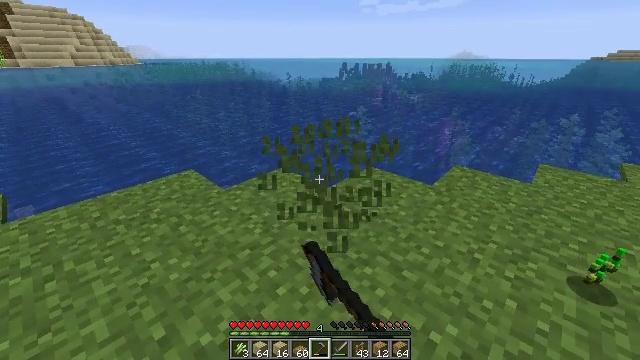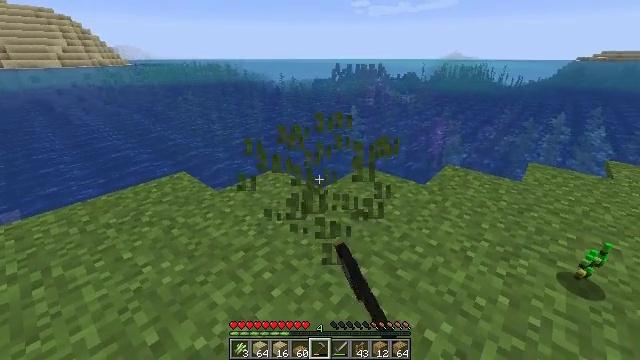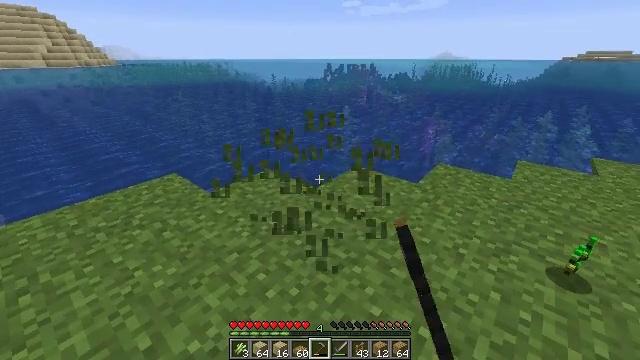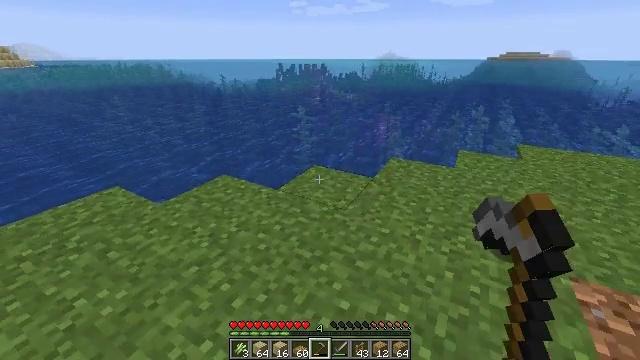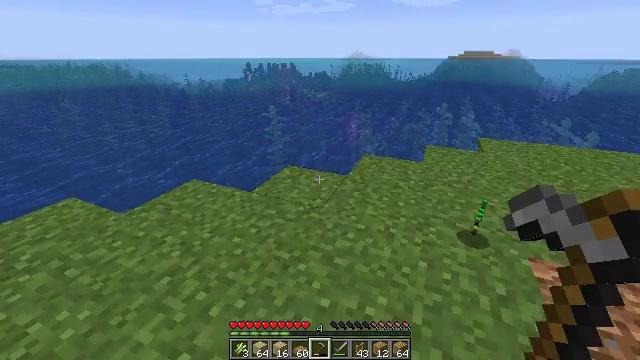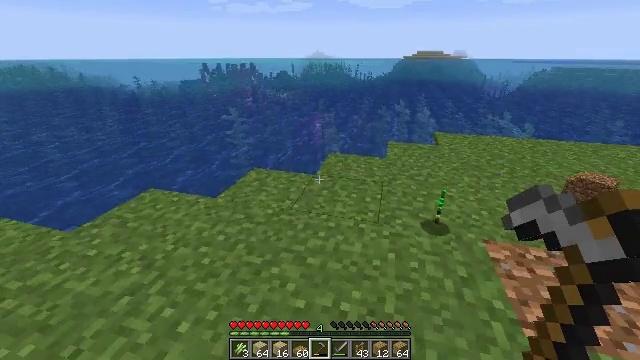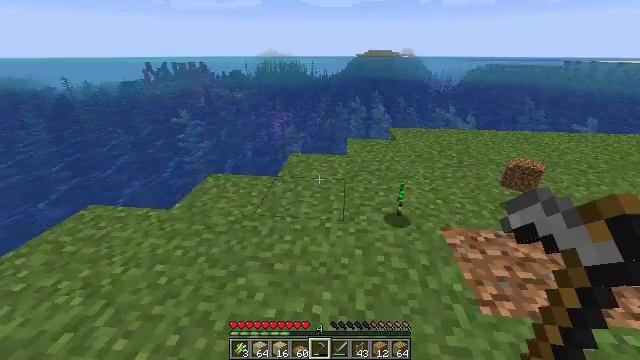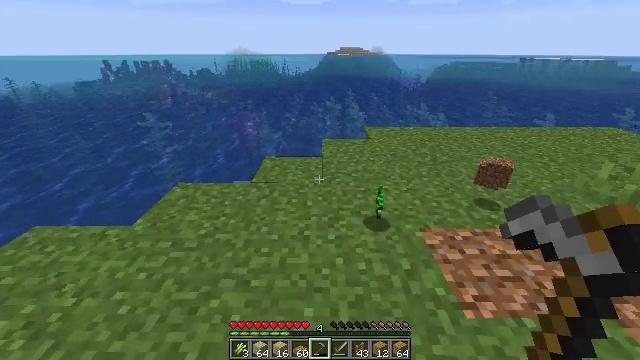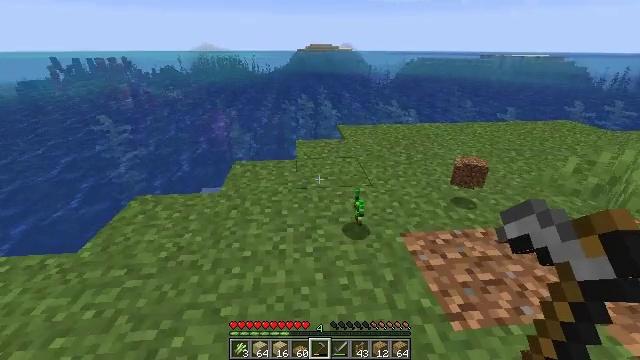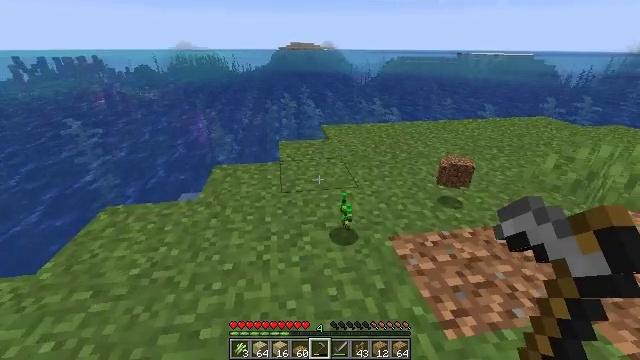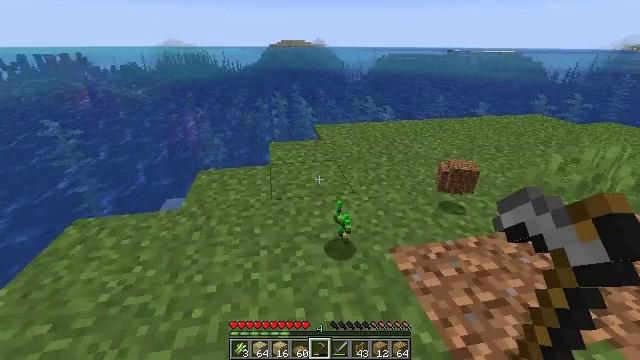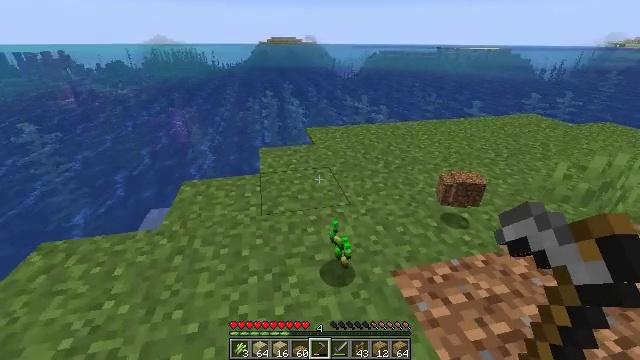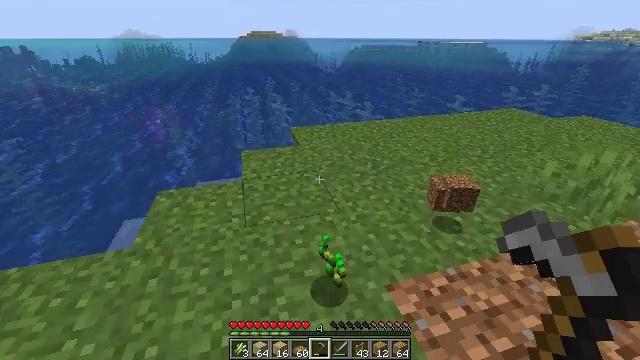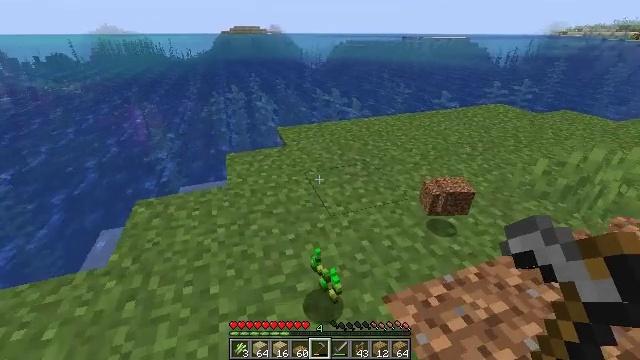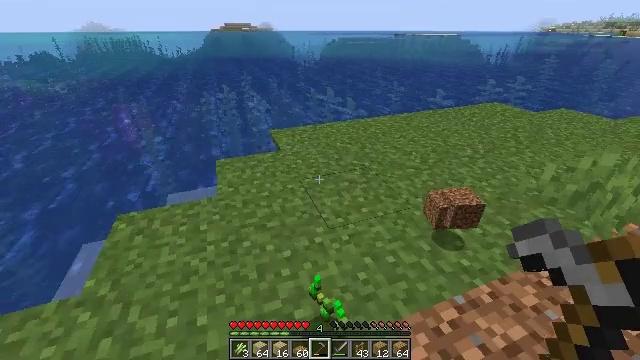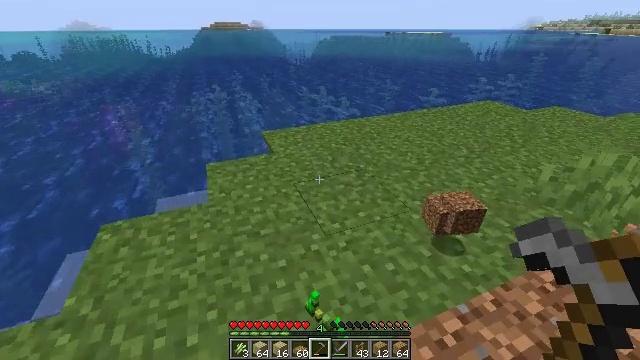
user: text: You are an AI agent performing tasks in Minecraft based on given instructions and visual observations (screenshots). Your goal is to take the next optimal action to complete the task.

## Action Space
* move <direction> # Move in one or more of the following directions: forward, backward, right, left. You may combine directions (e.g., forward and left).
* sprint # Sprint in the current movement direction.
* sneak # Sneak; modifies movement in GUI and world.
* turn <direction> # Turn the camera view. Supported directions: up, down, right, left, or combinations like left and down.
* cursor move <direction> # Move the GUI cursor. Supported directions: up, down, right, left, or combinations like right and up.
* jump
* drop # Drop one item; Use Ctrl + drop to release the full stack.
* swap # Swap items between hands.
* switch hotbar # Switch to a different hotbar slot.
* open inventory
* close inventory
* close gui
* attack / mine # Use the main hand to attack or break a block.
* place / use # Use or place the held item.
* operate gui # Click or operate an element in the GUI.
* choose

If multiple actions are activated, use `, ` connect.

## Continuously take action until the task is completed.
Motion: motion action
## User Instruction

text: Gather grass by holding the left mouse button.
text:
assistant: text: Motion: turn right
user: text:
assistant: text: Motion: turn right
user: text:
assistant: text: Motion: turn right
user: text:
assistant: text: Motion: turn right
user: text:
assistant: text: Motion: turn right
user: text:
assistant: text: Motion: move forward, turn right
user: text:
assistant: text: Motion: move forward, turn right
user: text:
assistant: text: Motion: move forward, turn right
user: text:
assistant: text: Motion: move forward, turn right
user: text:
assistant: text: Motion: move forward, turn right
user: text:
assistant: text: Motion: move forward, turn right
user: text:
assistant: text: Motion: move forward, turn right
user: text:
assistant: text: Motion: move forward, turn right
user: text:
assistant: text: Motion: move forward, turn right
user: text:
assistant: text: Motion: move forward, turn right
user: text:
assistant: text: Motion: move forward, turn right
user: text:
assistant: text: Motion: move forward, turn right and down
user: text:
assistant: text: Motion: move forward, turn right
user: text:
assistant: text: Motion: move forward, turn right
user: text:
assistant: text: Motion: move forward, turn right
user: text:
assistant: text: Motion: move forward, turn right
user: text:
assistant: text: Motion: move forward, turn right
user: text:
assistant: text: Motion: move forward, turn right
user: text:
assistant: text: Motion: move forward, turn right
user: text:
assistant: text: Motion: move forward, turn right
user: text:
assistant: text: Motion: move forward
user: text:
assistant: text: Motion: move forward
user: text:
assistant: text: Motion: move forward, turn right
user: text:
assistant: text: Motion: move forward, turn right and up
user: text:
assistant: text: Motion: move forward, turn right and up